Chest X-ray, PA view. Patient: 27 years old, sex F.
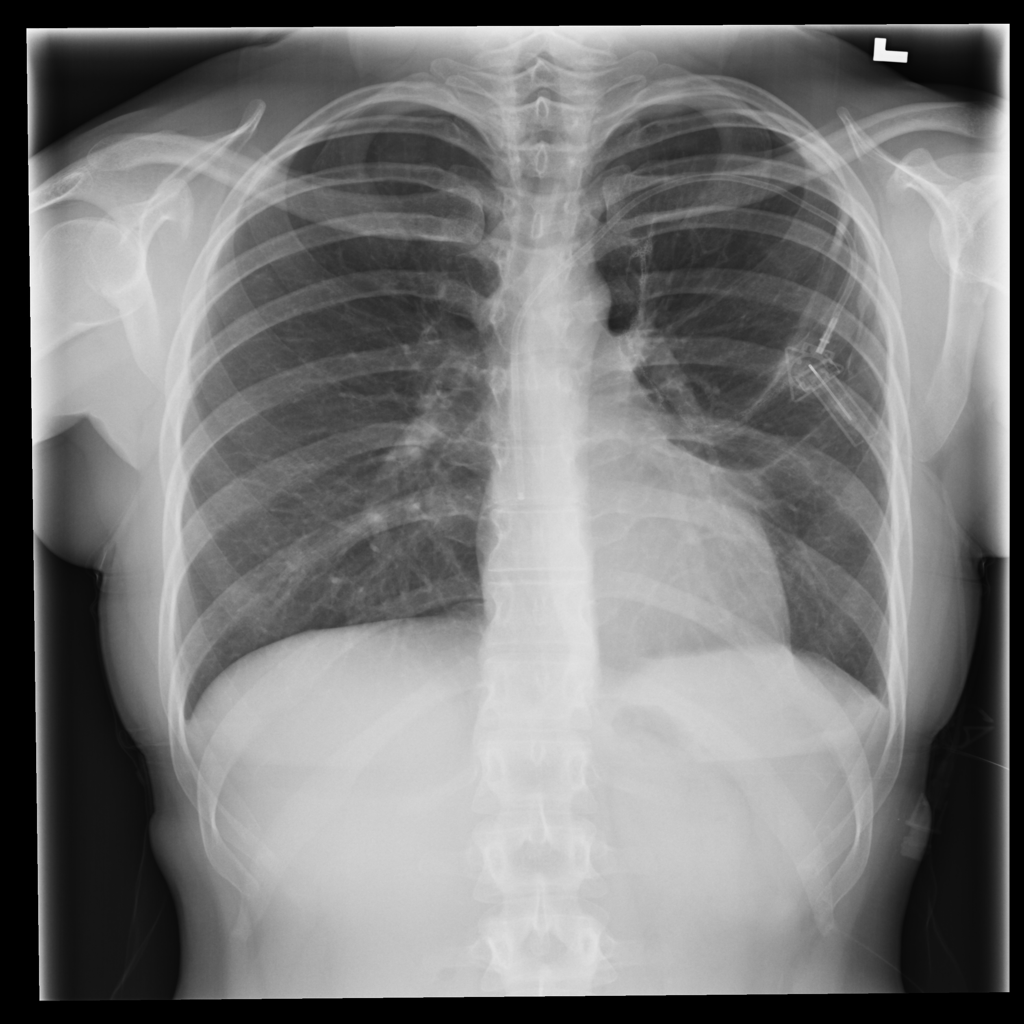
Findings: No Finding